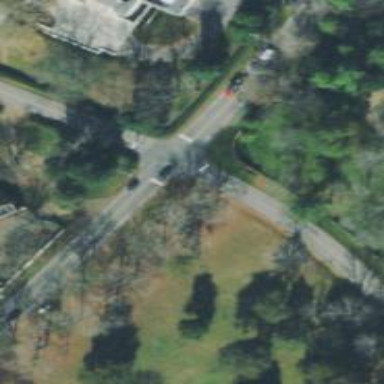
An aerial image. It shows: Road with stop sign.